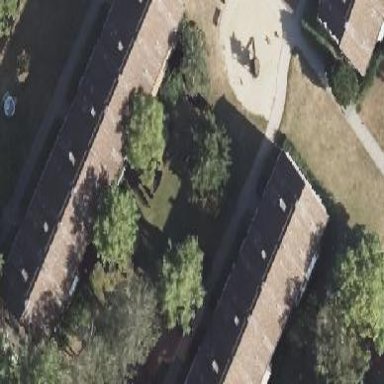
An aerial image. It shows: Gabled roof apartments building.